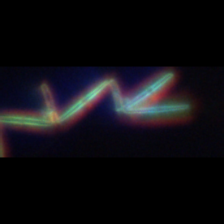
Taxon: Thalassionema
Group: Diatoms